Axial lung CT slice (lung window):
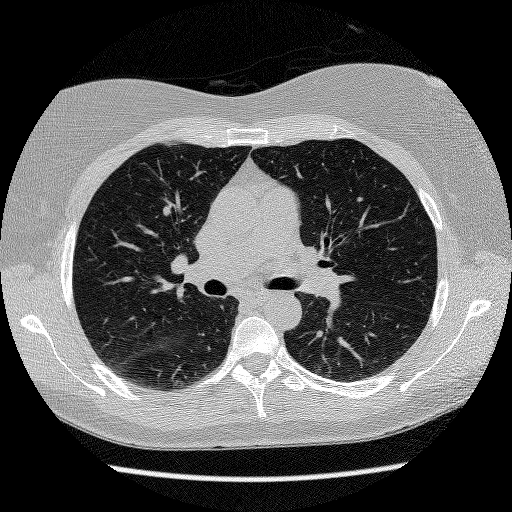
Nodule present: no